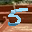
Label: 5